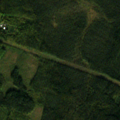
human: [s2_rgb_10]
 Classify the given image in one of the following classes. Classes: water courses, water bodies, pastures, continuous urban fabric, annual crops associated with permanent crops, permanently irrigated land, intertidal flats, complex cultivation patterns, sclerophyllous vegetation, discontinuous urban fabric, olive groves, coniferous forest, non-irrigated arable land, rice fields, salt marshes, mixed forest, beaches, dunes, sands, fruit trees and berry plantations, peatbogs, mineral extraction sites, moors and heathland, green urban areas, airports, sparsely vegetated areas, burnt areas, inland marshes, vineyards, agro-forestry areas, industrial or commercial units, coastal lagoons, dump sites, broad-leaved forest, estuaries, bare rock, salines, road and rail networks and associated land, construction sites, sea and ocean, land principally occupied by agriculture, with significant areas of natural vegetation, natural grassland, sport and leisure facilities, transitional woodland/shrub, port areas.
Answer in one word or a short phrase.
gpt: coniferous forest, mixed forest, transitional woodland/shrub